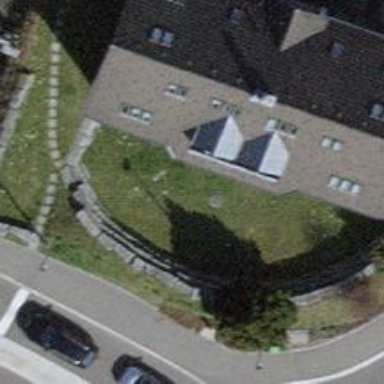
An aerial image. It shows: Gabled roof apartments building.